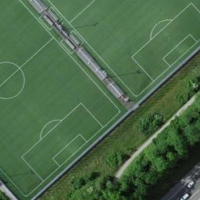
EUNIS habitat code: 57
Species observed at this site:
Prunus mahaleb